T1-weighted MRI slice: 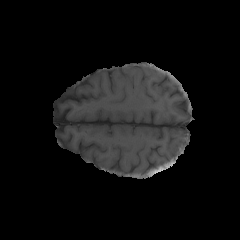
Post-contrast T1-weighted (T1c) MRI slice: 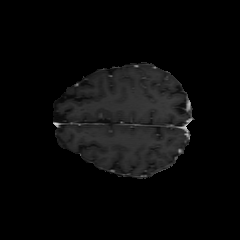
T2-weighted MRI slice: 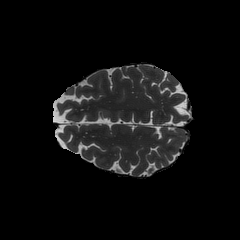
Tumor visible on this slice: no